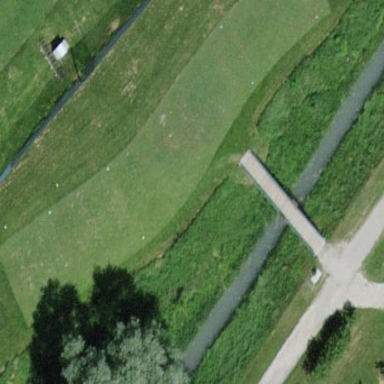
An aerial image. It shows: Golf tee on grass surface.